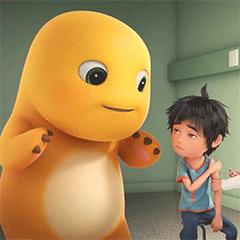
Label: nailong